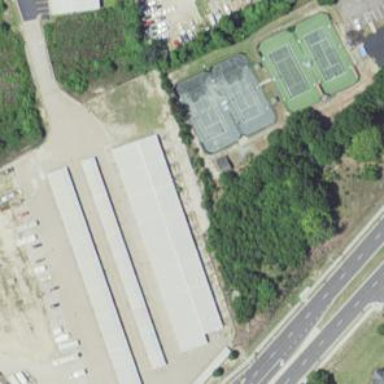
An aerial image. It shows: Building that serves as storage rental shop.